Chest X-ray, PA view. Patient: 54 years old, sex M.
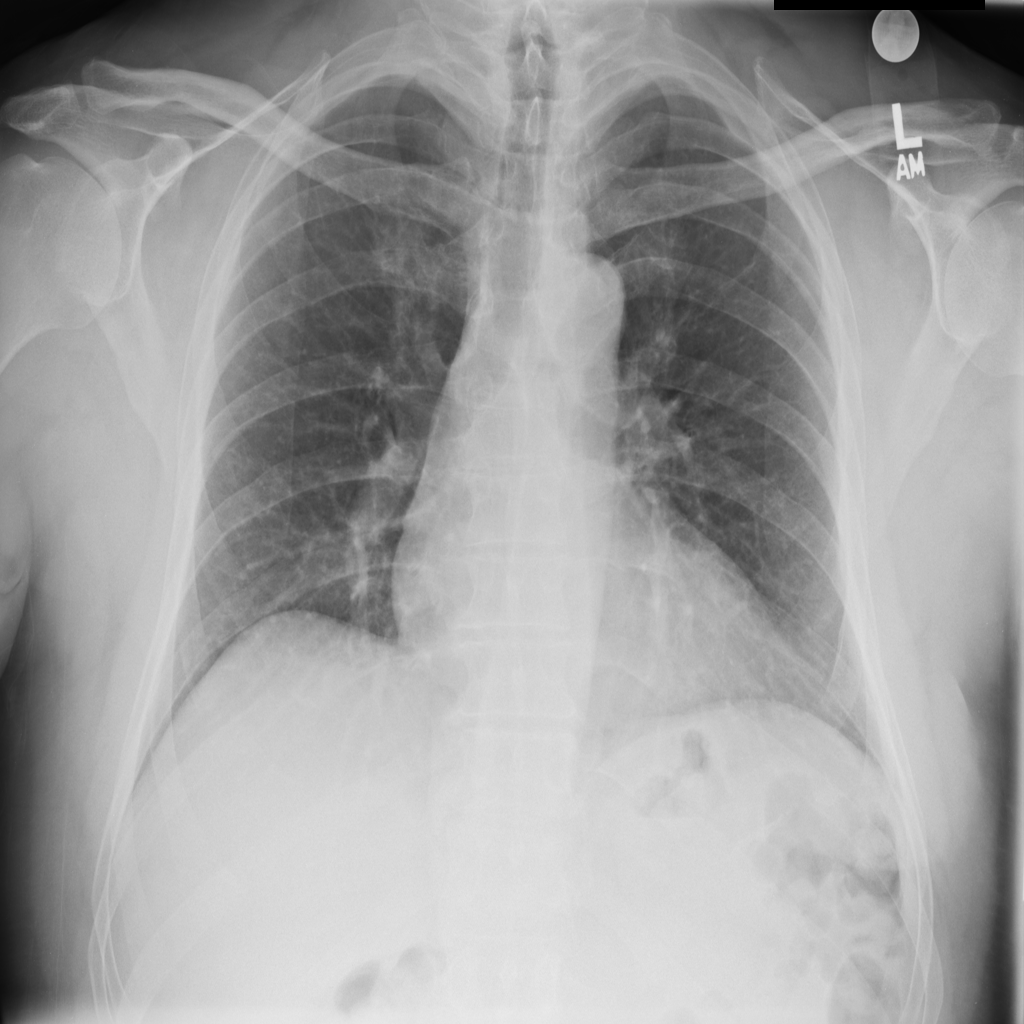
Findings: Pleural_Thickening